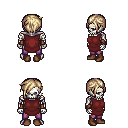
a pixel art fantasy rpg character, male body template, skeleton, maroon tunic, magenta pants, white blonde pixie cut hairstyle, leather bracers, brown shoes, four views (front, back, left, right), 2x2 character sprite sheet, small pixel art, hard edges, no anti-aliasing